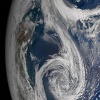
Label: cloud